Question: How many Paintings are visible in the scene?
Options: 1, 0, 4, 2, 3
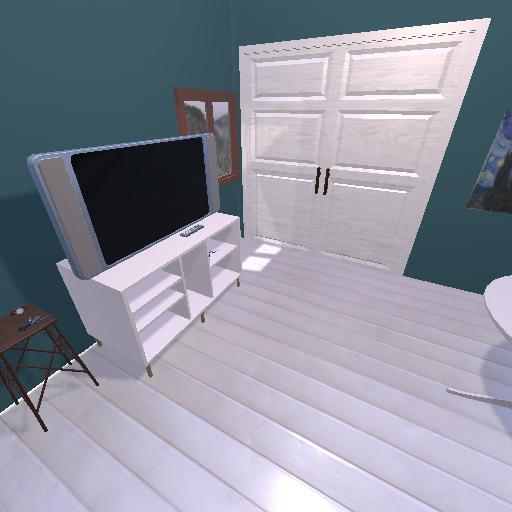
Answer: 1